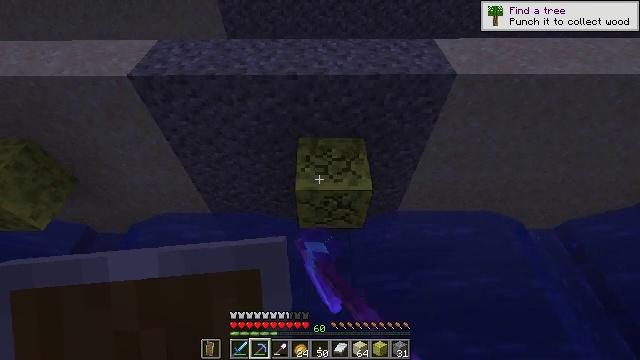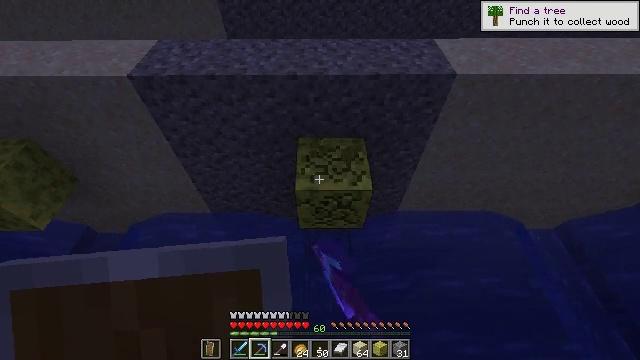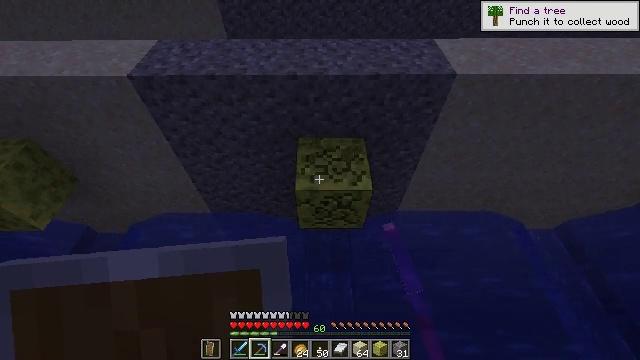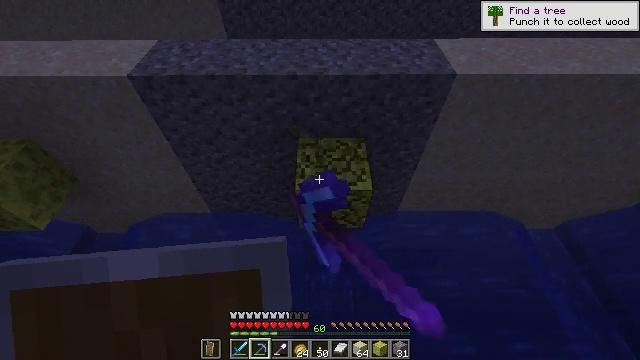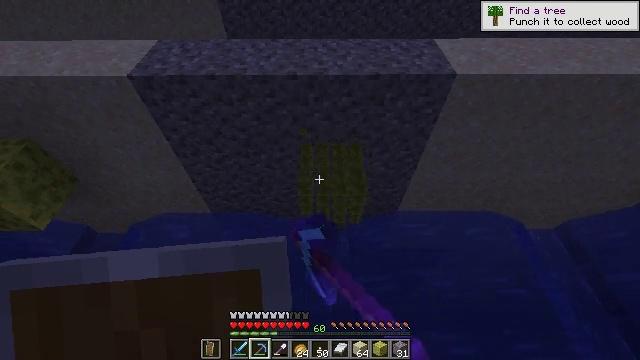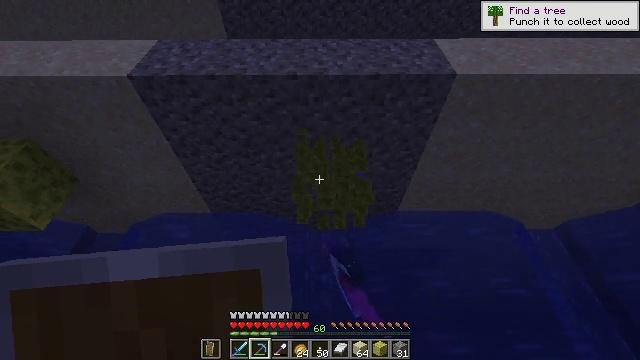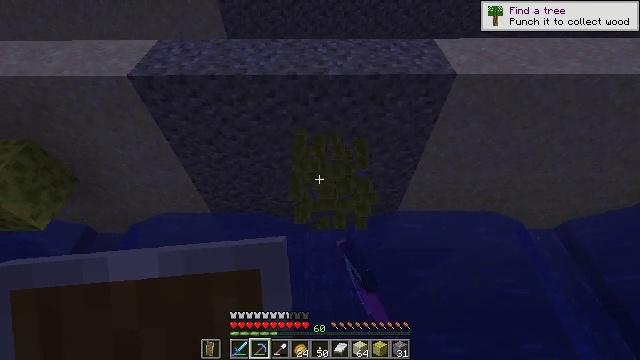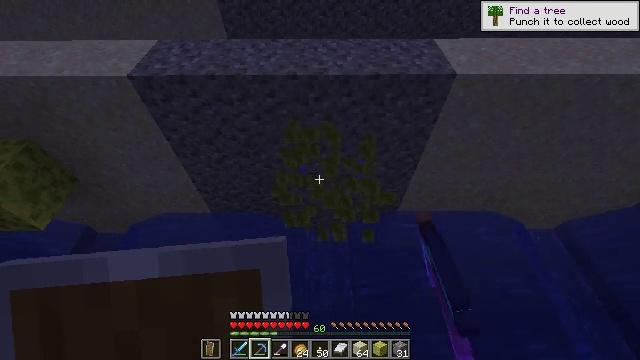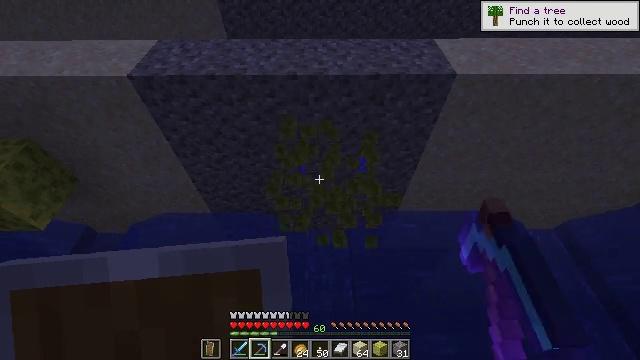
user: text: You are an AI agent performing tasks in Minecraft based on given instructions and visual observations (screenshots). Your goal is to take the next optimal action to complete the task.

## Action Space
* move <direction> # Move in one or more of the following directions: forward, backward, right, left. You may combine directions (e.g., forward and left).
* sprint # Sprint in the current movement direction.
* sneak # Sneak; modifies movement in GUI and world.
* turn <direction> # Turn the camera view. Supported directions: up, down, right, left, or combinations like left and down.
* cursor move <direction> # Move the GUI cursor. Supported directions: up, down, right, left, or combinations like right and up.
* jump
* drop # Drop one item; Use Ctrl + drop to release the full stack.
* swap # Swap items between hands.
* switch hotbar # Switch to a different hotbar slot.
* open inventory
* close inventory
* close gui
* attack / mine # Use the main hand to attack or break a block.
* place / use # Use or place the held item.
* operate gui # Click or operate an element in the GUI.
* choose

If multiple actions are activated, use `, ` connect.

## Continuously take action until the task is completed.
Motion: motion action
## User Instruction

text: Mine the wet sponge underwater.
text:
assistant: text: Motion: attack / mine
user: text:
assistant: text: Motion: attack / mine
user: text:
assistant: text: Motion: attack / mine
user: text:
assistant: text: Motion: attack / mine
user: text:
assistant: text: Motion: attack / mine
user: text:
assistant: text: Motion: attack / mine
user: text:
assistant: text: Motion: attack / mine
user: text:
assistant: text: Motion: attack / mine
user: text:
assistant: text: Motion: attack / mine